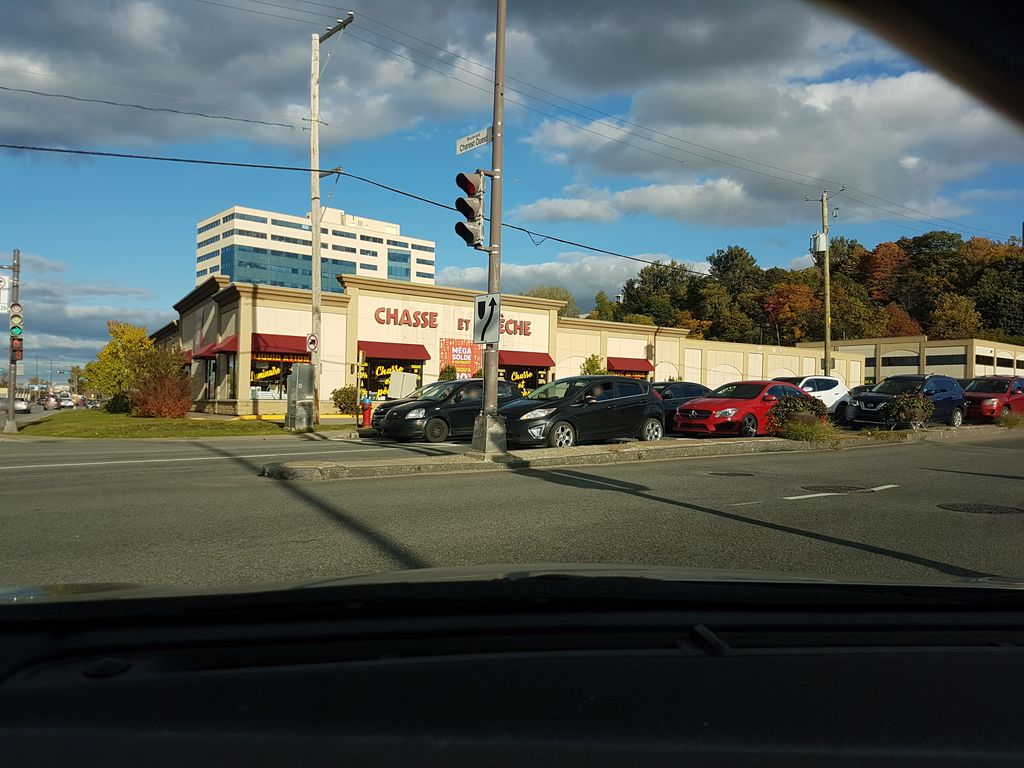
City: quebec_city